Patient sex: M
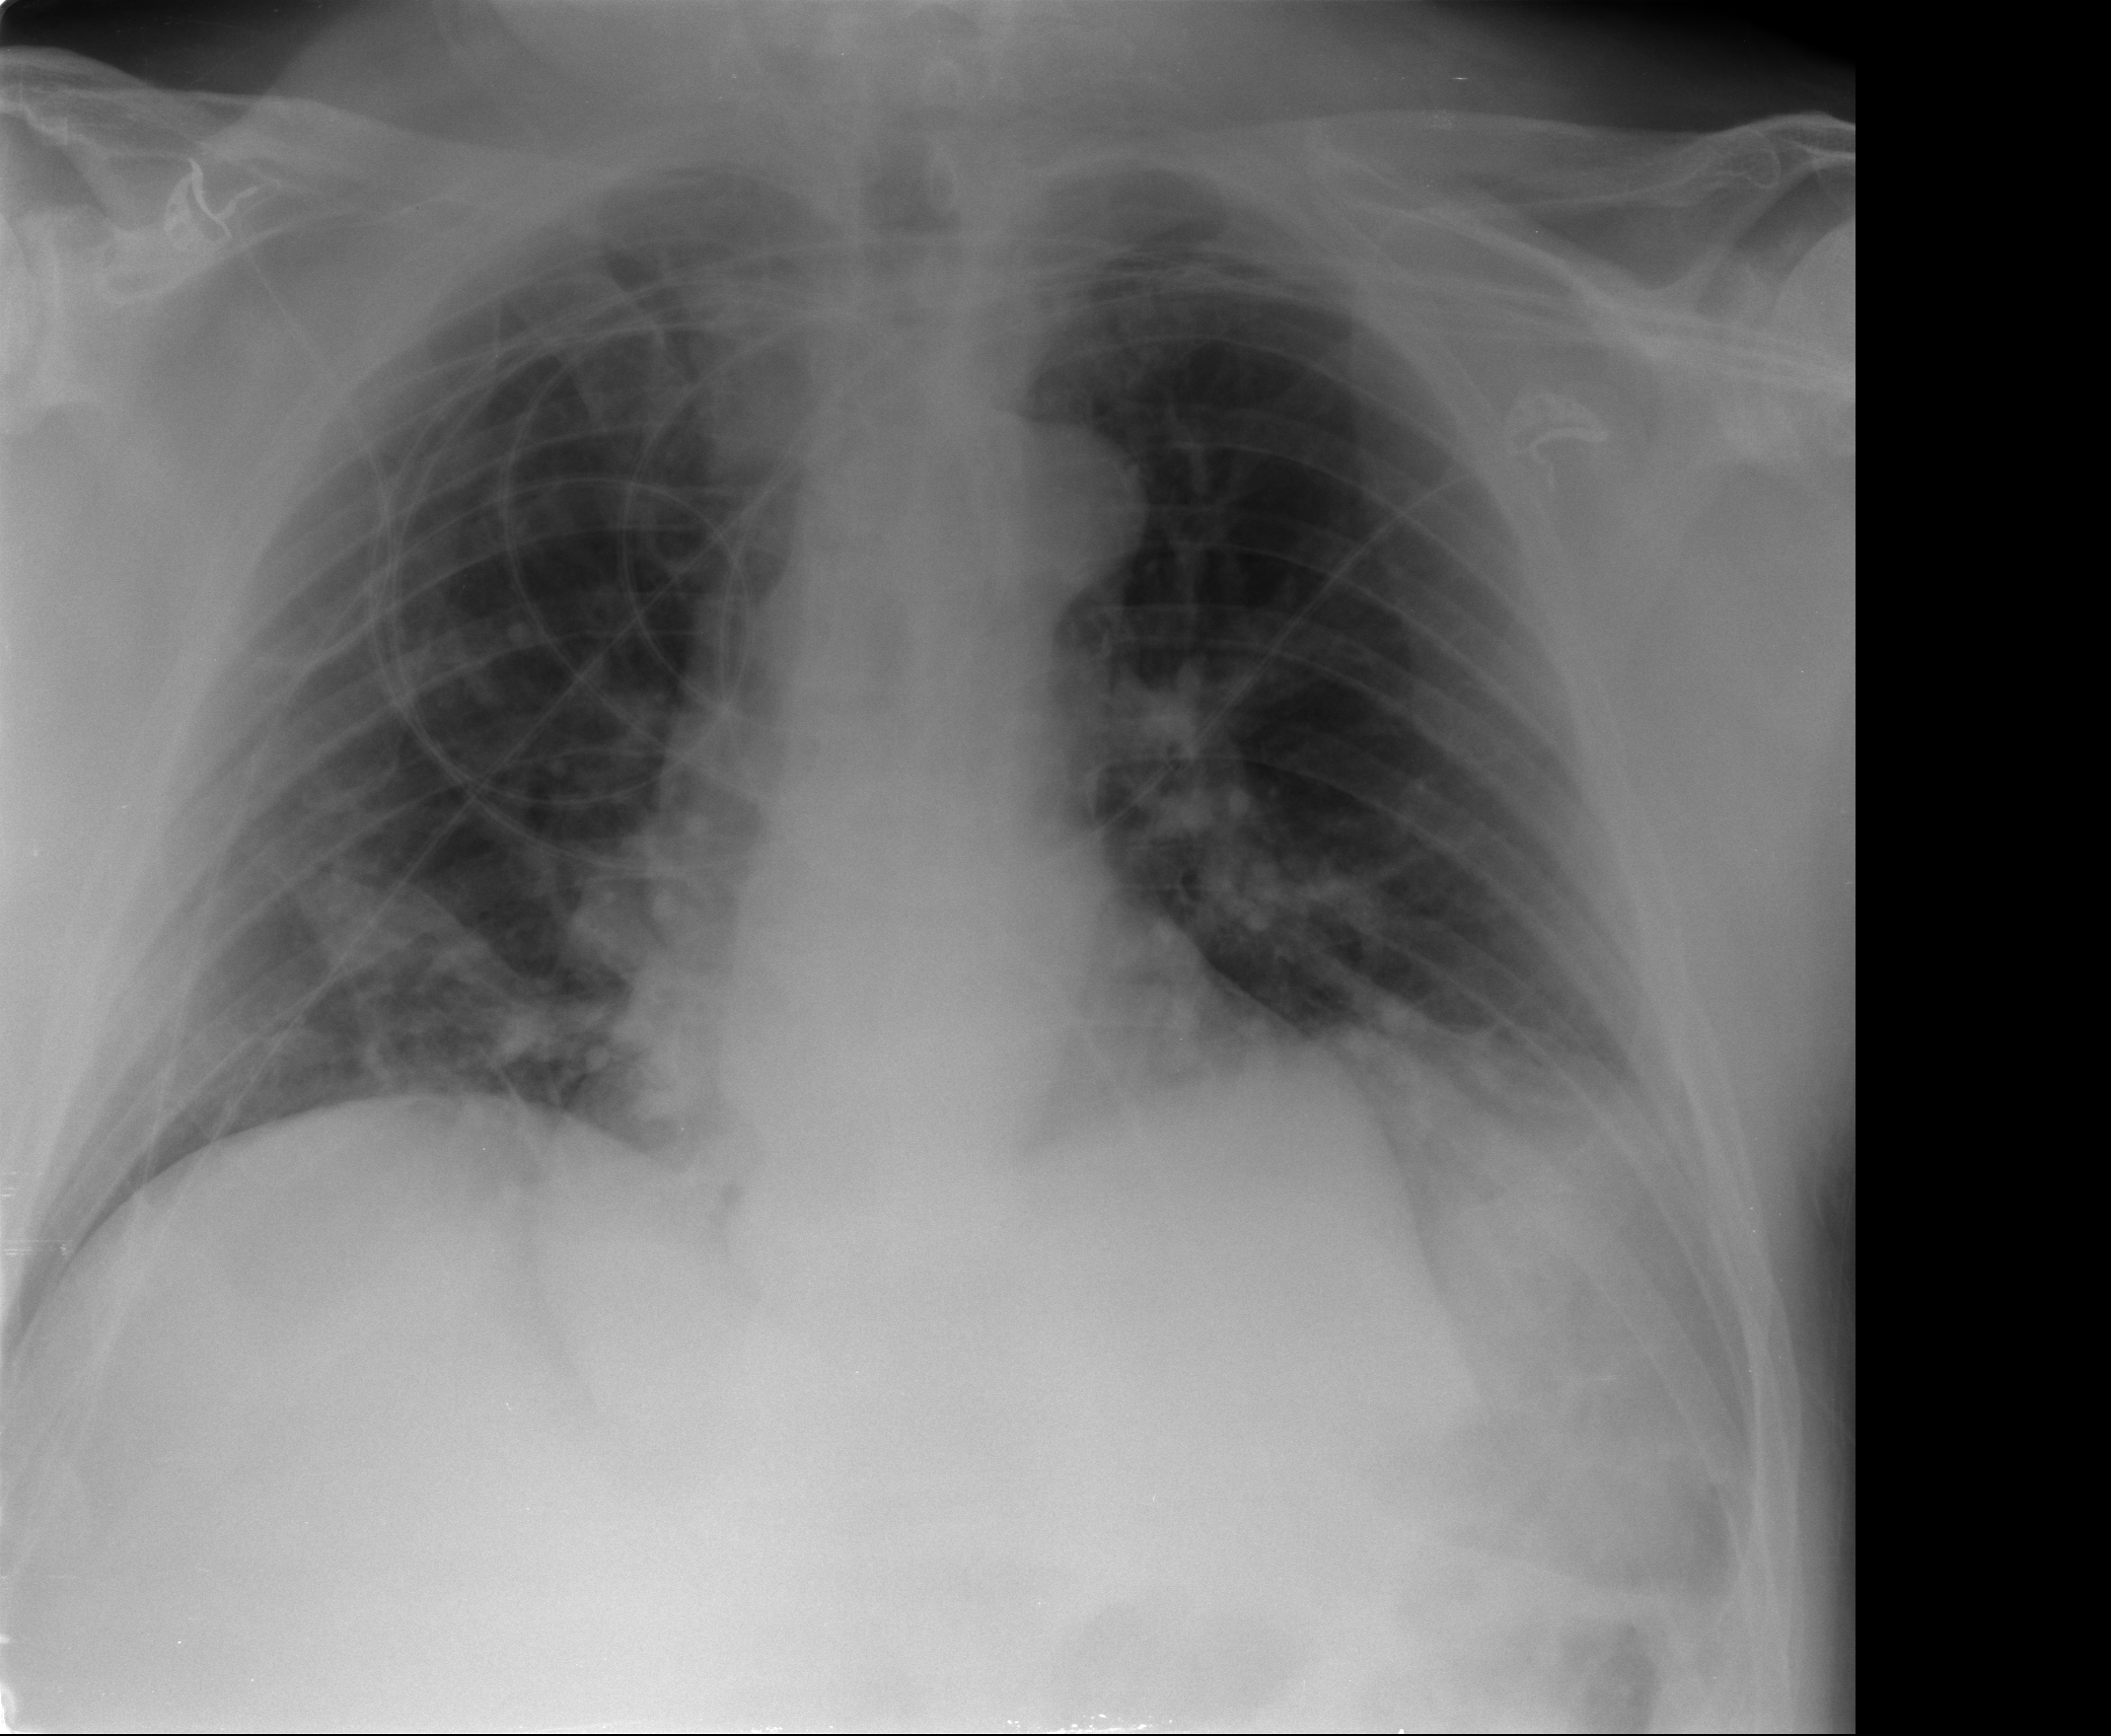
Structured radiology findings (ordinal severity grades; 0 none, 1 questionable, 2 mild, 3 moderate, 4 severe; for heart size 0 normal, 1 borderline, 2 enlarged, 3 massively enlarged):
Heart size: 0
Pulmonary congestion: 1
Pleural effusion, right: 0
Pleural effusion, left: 2
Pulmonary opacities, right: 0
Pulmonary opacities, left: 0
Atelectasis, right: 2
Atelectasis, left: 2